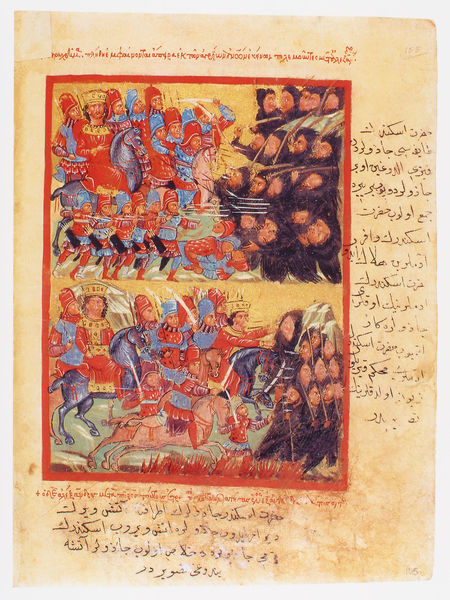
Titel: Der griechische Alexanderroman
Institution: Venedig, Hellenic Institute Codex Gr. 5
Schlagwörter: blau, kampf, kämpfer, menschen, grau, schwarz, rot, rahmen, tod, bild, pferd, pferde, reiter, schrift, bilder, papier, krieg, schlacht, könig, soldaten, buch, seite, säbel, text, beschriftung, helm, armee, heer, kämpfen, rüstung, buchseite, helme, arabisch, kampfszene, buchmalerei, mitelalter, schlachtzug